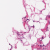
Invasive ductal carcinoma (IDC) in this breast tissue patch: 0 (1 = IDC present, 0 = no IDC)